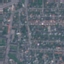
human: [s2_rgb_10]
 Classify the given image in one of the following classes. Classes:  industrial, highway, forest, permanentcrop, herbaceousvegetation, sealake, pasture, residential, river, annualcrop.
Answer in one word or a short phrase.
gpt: Residential